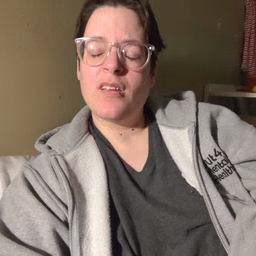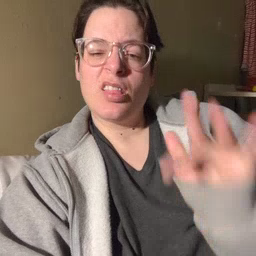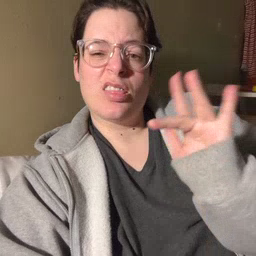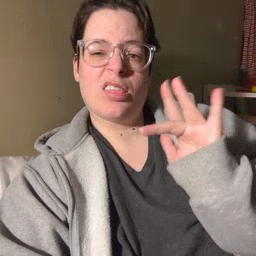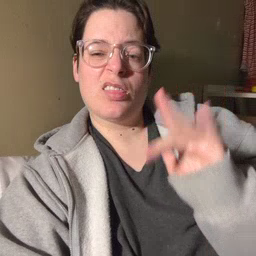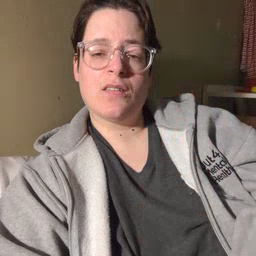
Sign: yucky